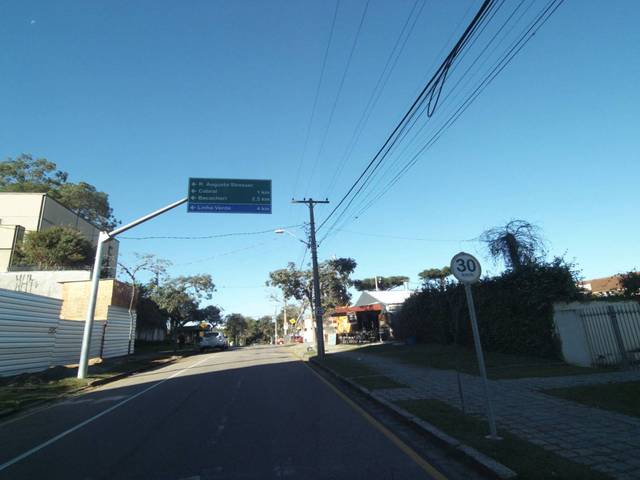
Region: Brazil
Coordinates: -25.418, -49.252